三年级 · 组合几何学
分别计算下列图形的周长和面积。

(1)

(2)

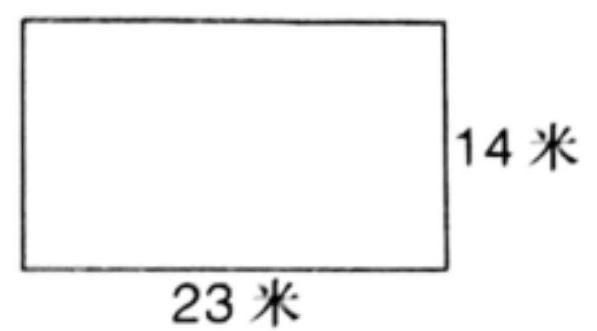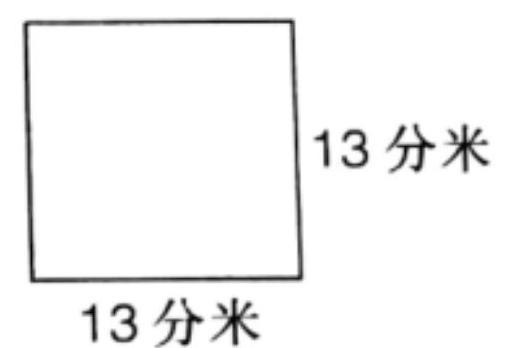
答案: (1) 长方形的周长:
$$
\begin{aligned}
& (23+14) \times 2 \\
= & 37 \times 2 \\
= & 74 \text { (米) }
\end{aligned}
$$

长方形的面积: $23 \times 14=322$ (平方米)

(2) 正方形的周长: $13 \times 4=52$ (分米)

正方形的面积: $13 \times 13=169$ (平方分米)